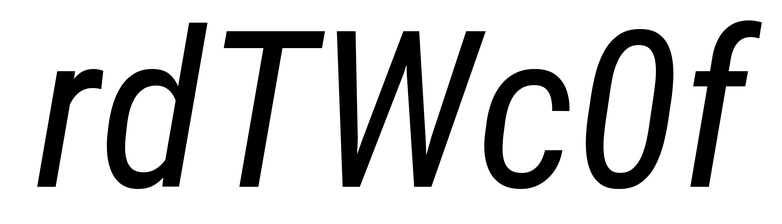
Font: Roboto-Italic_Condensed_Italic